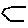
Label: hexagon